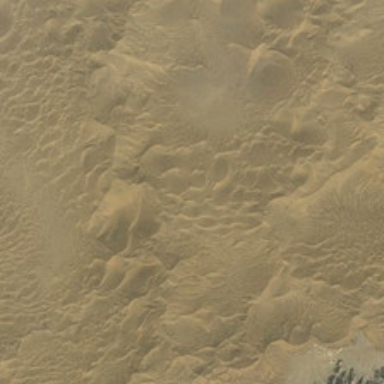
A bare land on the edge of the desert .